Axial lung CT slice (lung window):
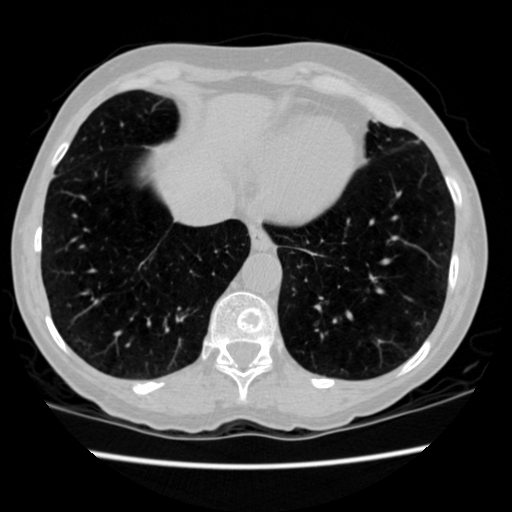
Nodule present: no